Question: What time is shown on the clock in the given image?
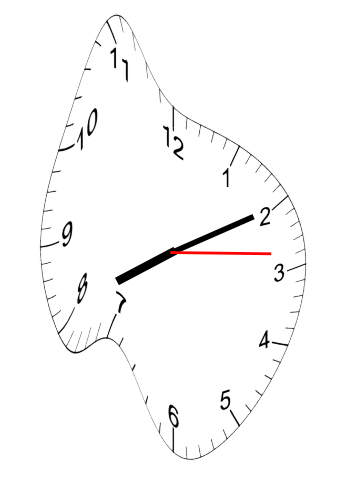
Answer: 08:10:14